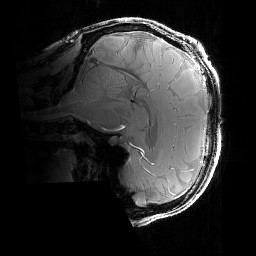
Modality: PDw
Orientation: sagittal
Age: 23
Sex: male
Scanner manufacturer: siemens
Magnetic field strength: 6.98 T
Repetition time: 1.78 s
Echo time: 0.00386 s